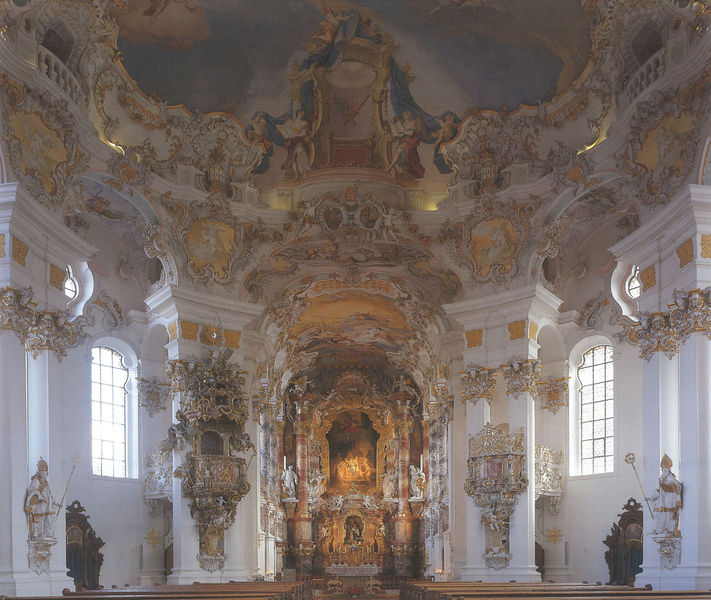
Titel: “Wieskirche”
Künstler: Dominikus Zimmermann
Standort: Steingaden, Wallfahrtskirche zum Gegeißelten Heiland (EU - D - Bayern)
Schlagwörter: blau, gemälde, weiß, gelb, fenster, hell, licht, marmor, pfeiler, malerei, vorhang, kirche, gold, decke, rokoko, rosa, engel, deutschland, figuren, bischof, thron, floral, stuck, deutsch, gewölbe, medaillon, bayern, altar, bänke, skulpturen, statuen, kanzel, zimmermann, fresken, deckengemälde, gips, heilig, lisenen, kriche, rocaille, wies, katholisch, hauptaltar, kanzeln, dejce, katholoisch